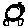
Label: circle